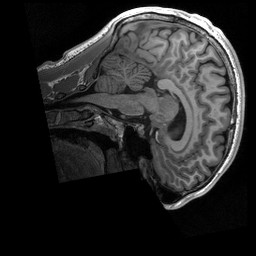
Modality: T1w
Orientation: sagittal
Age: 26
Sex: male
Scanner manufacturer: siemens
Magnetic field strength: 3 T
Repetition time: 2.3 s
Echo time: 0.00298 s